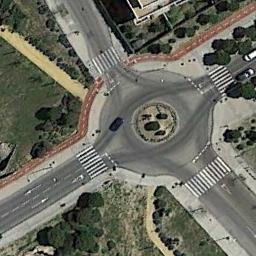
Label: roundabout